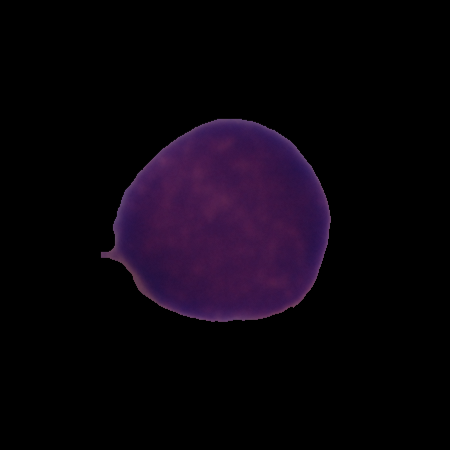
Label: healthy